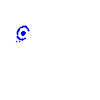
Particle: electron